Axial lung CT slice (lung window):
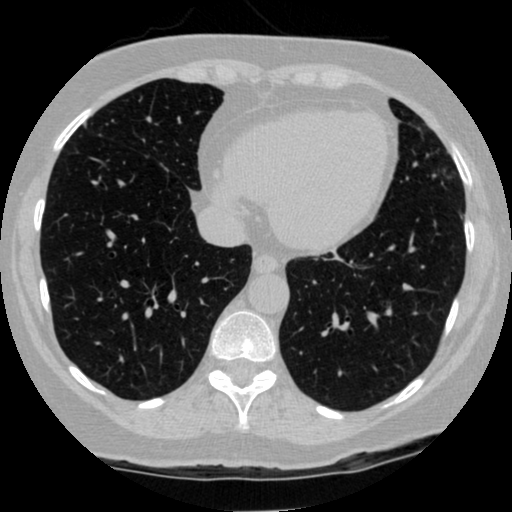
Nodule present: no